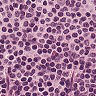
Metastatic tissue present: no